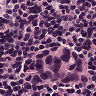
Metastatic tissue present: yes